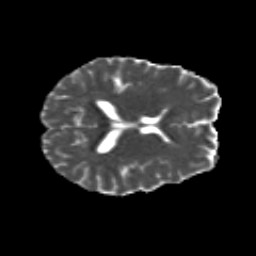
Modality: MD
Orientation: axial
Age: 21
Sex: male
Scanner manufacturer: siemens
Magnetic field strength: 3 T
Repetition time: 8.8 s
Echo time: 0.085 s